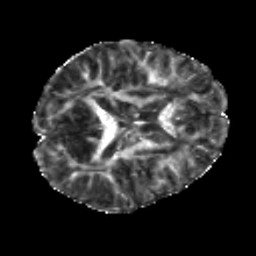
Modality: FA
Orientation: axial
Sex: male
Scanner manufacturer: siemens
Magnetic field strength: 3 T
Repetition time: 3.7 s
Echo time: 0.08 s